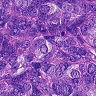
Metastatic tissue present: yes